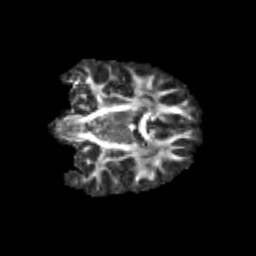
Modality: FA
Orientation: coronal
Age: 10
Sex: female
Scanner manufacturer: siemens
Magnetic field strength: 3 T
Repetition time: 3.8 s
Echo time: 0.07 s